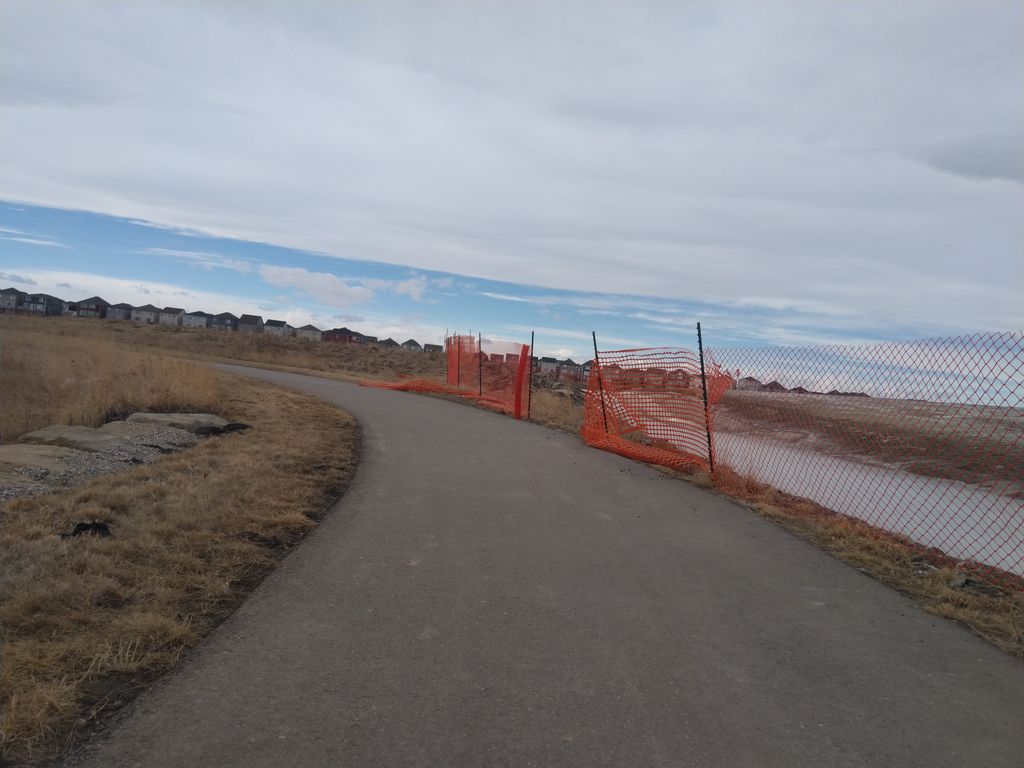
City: calgary